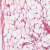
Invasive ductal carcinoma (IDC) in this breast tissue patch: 0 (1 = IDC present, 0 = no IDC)